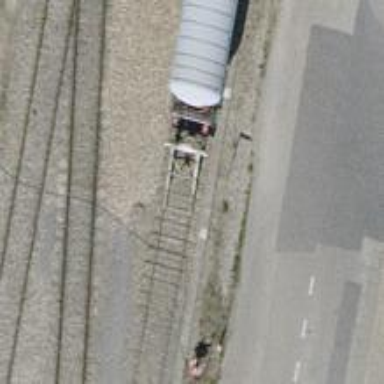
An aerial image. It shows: Railway buffer stop.